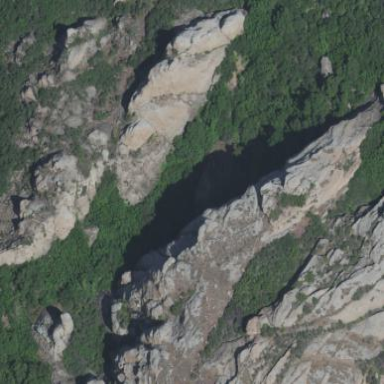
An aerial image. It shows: Landscape dominated by bare rock.